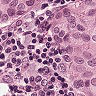
Metastatic tissue present: yes